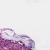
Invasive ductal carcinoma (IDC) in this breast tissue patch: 0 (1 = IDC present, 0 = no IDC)